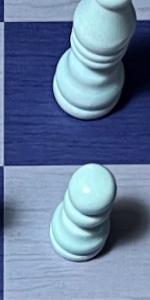
Label: Pawn_White